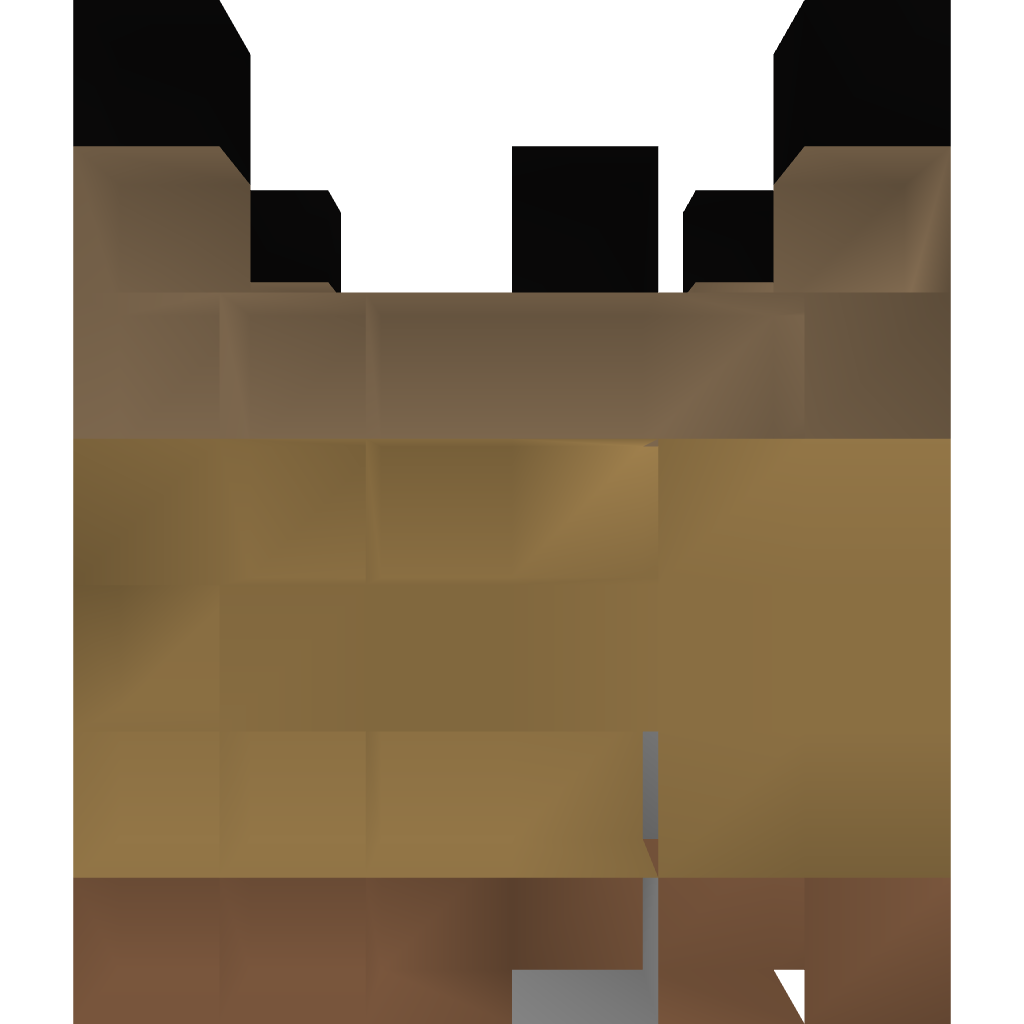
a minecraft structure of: Boat Dock